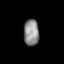
Tissue: prostate
Cell type: Epithelial cells
Senescence score: 0.3617
Nuclear area (px): 408
Mean DAPI intensity: 137.314